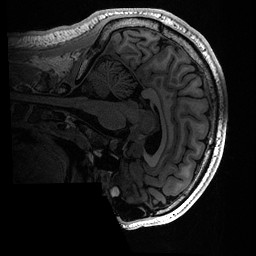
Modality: T1w
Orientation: sagittal
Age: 20
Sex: male
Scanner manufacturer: ge
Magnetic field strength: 3 T
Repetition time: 0.006952 s
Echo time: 0.00292 s